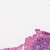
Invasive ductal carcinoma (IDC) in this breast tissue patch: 0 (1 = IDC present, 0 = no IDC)